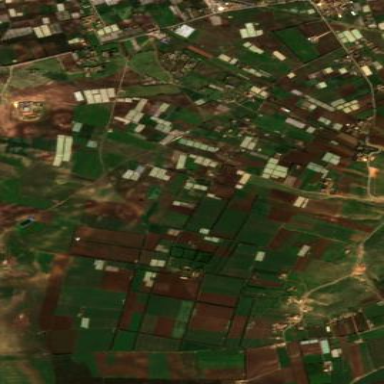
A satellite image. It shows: Picturesque farmland scene.